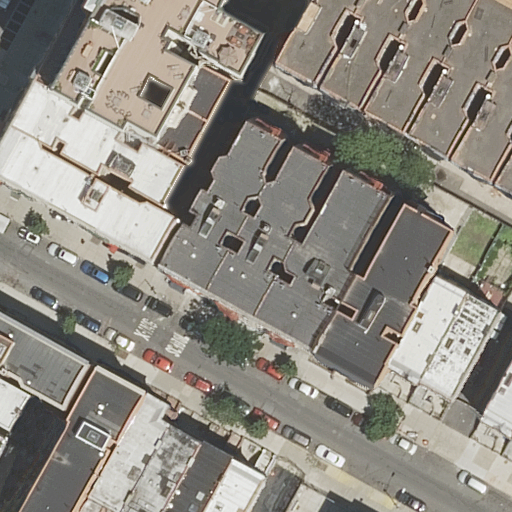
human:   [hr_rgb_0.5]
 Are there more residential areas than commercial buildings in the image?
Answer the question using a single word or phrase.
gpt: yes

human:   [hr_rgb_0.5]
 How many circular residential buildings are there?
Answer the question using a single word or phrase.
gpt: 0

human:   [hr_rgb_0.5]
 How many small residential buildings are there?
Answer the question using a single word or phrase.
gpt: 9

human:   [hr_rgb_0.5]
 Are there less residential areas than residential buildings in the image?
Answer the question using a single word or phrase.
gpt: yes

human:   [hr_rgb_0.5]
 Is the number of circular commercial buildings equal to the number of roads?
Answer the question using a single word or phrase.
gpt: no

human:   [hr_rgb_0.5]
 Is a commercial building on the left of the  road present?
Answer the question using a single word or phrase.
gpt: no

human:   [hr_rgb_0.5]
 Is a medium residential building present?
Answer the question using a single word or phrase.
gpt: yes

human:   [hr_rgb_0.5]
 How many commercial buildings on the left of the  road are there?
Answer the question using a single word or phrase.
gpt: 0

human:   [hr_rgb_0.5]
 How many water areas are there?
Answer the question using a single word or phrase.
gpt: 0

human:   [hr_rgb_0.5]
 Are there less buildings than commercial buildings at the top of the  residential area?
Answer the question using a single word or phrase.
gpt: no

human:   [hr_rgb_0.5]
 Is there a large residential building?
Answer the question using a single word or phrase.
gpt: yes

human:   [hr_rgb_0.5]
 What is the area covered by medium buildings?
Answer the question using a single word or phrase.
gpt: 3337m2

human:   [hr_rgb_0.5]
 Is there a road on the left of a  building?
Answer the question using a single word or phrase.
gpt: yes

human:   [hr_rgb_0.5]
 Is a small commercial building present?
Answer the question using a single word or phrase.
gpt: no

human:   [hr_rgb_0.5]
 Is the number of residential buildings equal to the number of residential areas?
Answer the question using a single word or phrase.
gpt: no

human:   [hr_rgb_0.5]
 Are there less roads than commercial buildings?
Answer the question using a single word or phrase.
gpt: no

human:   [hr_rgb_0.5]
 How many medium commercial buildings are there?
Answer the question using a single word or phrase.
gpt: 0

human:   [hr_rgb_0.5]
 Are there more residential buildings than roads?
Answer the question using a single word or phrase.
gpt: yes

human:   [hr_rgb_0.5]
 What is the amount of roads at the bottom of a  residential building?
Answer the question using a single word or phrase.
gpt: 1

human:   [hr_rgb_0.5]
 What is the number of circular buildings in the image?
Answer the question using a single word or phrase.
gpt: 0

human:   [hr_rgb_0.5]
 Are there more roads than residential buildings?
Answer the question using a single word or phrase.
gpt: no

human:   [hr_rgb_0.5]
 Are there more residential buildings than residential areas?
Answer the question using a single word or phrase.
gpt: yes

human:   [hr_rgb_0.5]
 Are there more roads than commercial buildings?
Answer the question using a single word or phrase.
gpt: yes

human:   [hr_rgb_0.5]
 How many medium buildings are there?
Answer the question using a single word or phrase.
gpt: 14

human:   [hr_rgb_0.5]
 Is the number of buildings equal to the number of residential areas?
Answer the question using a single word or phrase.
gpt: no

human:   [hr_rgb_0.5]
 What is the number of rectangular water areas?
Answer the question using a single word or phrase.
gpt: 0

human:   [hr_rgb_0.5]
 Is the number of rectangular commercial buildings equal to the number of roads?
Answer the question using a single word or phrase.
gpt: no

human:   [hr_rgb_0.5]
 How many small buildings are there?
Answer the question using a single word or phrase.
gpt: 9

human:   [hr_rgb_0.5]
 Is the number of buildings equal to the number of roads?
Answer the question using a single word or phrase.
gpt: no

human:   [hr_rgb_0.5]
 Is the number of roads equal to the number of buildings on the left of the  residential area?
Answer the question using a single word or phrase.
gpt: no

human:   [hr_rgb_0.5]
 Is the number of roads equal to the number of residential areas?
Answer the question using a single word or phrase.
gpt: yes

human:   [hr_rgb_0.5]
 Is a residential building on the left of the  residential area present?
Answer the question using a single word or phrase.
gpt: yes

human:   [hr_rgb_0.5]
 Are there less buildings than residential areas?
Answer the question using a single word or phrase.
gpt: no

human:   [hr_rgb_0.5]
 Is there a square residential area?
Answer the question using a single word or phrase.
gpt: no

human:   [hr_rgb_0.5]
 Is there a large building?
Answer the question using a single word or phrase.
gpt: yes

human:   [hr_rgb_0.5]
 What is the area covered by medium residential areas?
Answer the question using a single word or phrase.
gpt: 0m2